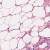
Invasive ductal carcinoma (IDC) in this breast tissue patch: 0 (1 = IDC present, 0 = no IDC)